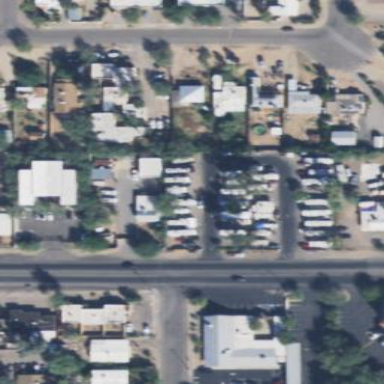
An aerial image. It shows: Residential area designated as trailer park.